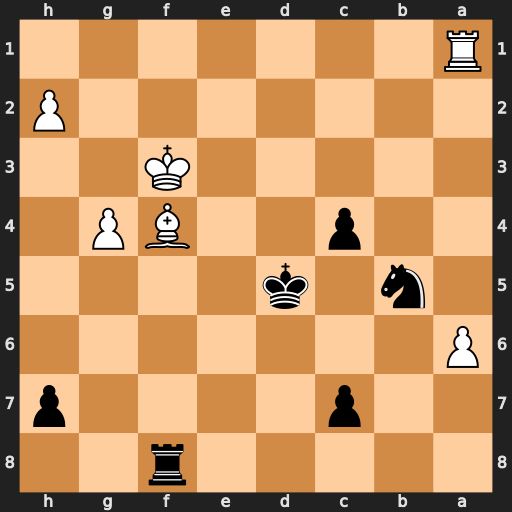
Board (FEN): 5r2/2p4p/P7/1n1k4/2p2BP1/5K2/7P/R7
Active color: b
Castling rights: -
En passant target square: -
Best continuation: Nd4+ Kg2 Rxf4 a7 Rf8 a8=Q+ Rxa8 Rxa8 c3